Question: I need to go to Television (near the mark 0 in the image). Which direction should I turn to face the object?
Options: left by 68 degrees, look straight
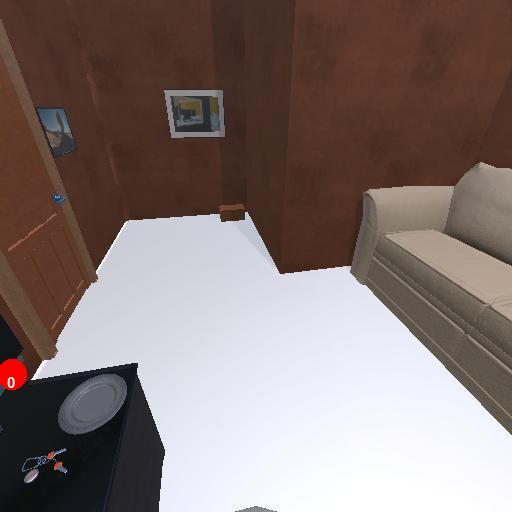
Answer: left by 68 degrees